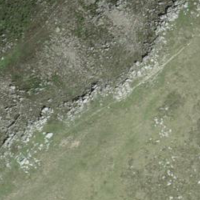
EUNIS habitat code: 23
Species observed at this site:
Nemobius sylvestris